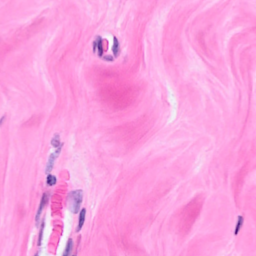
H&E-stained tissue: Breast